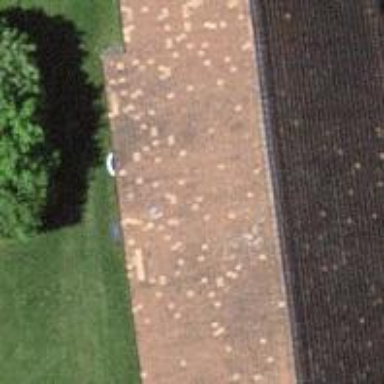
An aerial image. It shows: Barn.